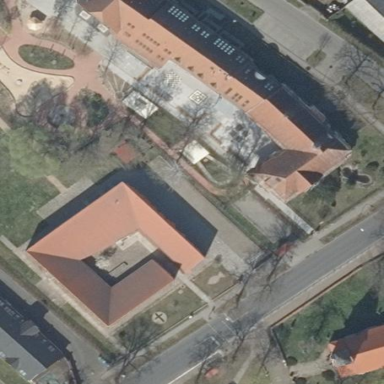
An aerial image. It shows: Parish hall serving as community center within building.